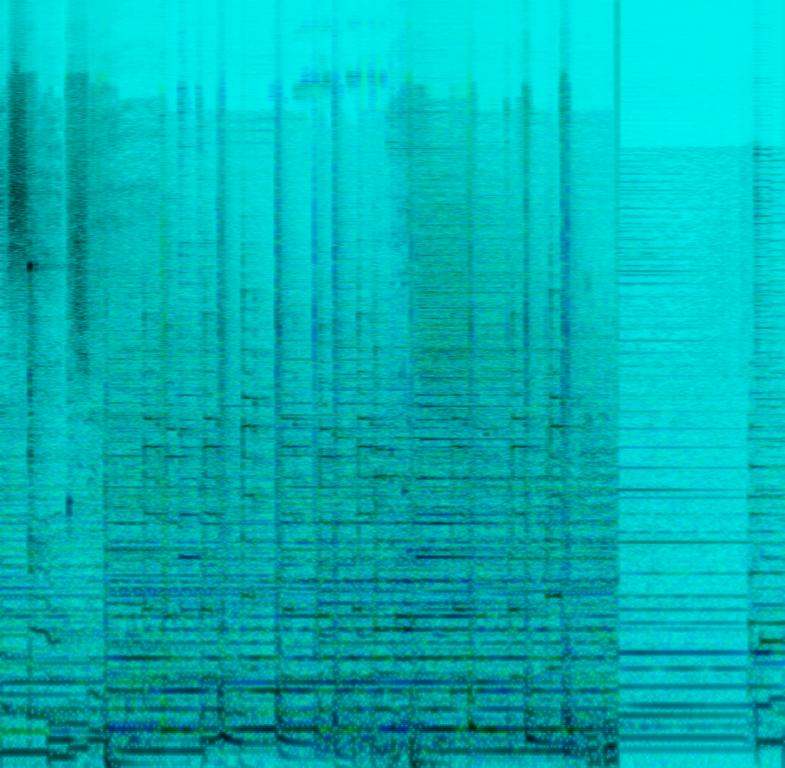
The low quality recording features a pop song performed by passionate male vocalists, followed by acoustic guitar arpeggiated melody and mellow piano melody. It sounds heartfelt and emotional. There are some crowd noises in the background.